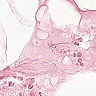
Metastatic tissue present: no